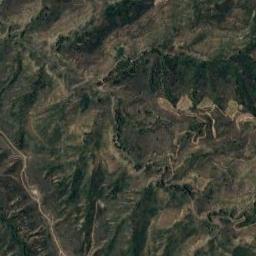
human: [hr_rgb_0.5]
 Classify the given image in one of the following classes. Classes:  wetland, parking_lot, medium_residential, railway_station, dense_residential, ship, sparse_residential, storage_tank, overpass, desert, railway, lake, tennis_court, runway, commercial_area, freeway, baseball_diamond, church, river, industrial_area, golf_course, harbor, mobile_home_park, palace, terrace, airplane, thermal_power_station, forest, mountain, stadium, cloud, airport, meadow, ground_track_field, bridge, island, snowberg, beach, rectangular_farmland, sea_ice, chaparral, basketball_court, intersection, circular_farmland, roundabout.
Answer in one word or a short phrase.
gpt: mountain